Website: bh-photo
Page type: customer-info-address
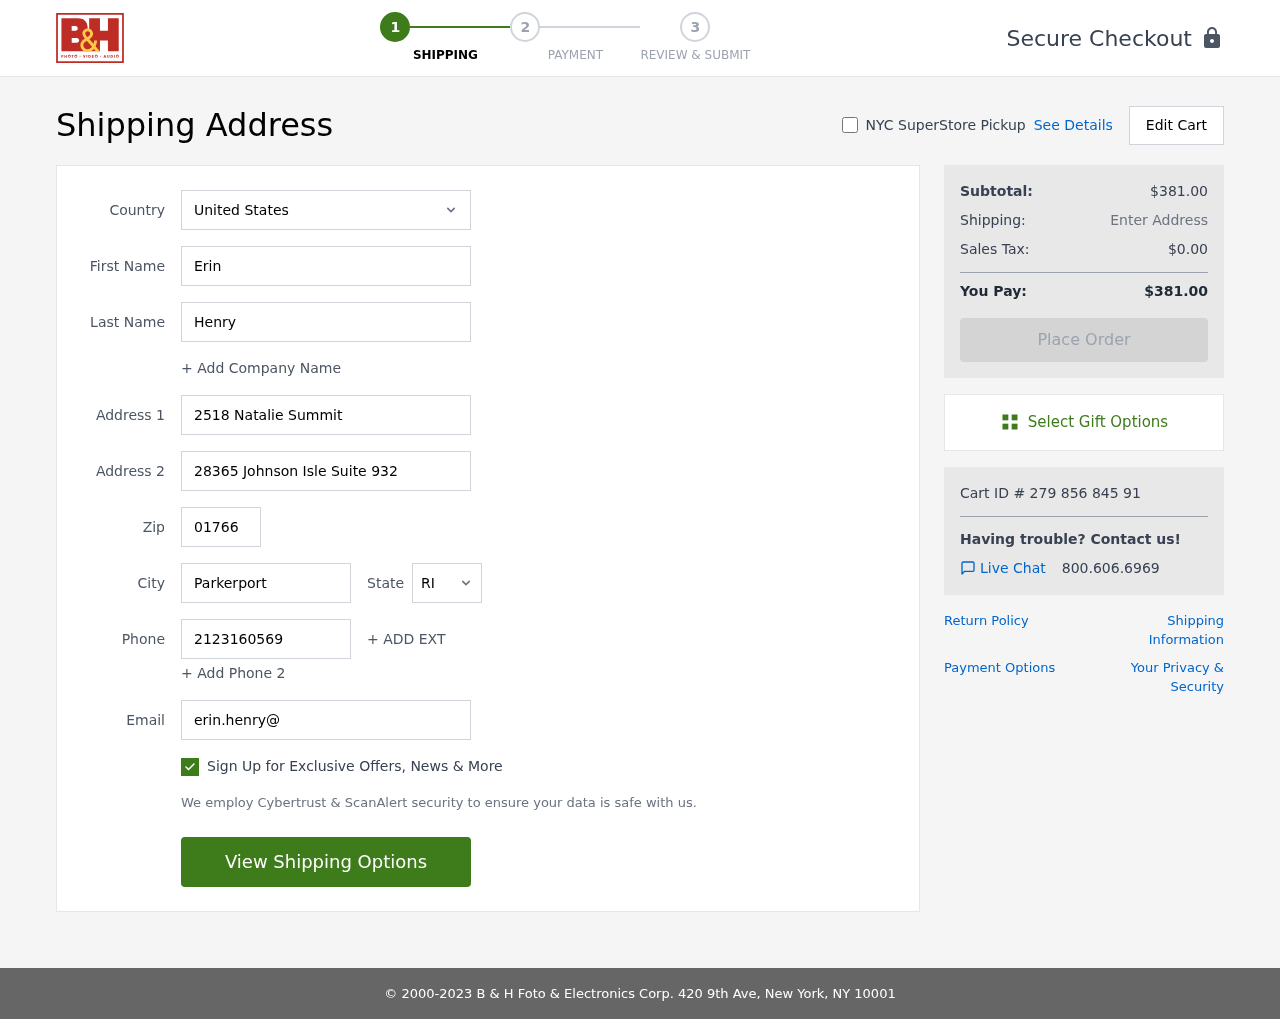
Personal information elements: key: PII_CITY
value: Parkerport
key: PII_COUNTRY
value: United States
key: PII_EMAIL
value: erin.henry@yahoo.com
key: PII_FIRSTNAME
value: Erin
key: PII_LASTNAME
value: Henry
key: PII_PHONE
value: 2123160569
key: PII_POSTCODE
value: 01766
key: PII_STATE_ABBR
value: RI
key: PII_STREET
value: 2518 Natalie Summit
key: PII_STREET2
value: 28365 Johnson Isle Suite 932
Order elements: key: ORDER_SUBTOTAL
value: $381.00
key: ORDER_TAX
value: $0.00
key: ORDER_TOTAL
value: $381.00
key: ORDER_ID
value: Cart ID # 279 856 845 91